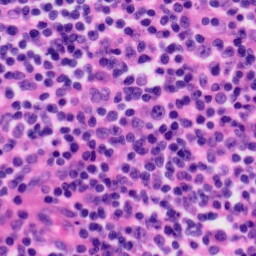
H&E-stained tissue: Tonsil